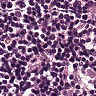
Metastatic tissue present: no